Field crop: maize
Growth stage: 2
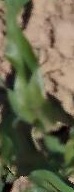
Species: maize